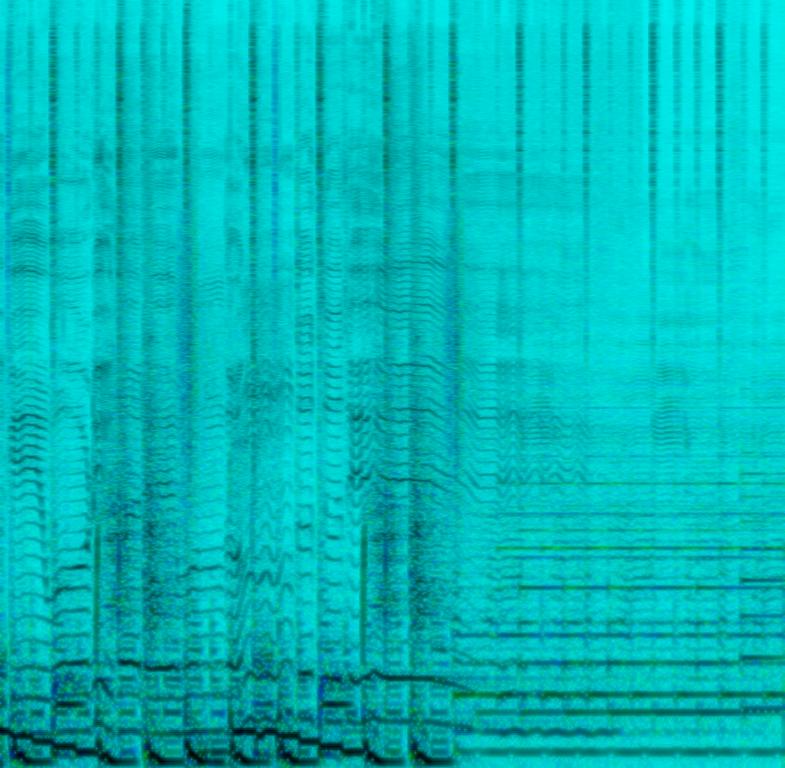
The song is an instrumental. The tempo is medium with an interesting fusion of old and new age Indian instruments like sitar playing, guitar lead, deep techno bass, slick drumming rhythm, piano accompaniment and groovy bassline. The song is emotional and new age in style.